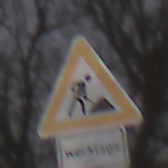
Verkehrszeichen: Arbeitsstelle
Zusatzzeichen unten: ZeitangabenMitBeschraenkungAufWochentage1
Umgebung: Outdoor, Suburban
Tageszeit: MorningAfternoon
Wetter: Overcast
Licht: Natural
Jahreszeit: NotSpecified
Kontrast: LowContrast